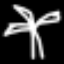
Label: palm tree